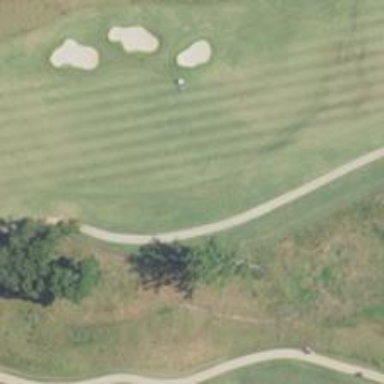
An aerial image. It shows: Golf hole.